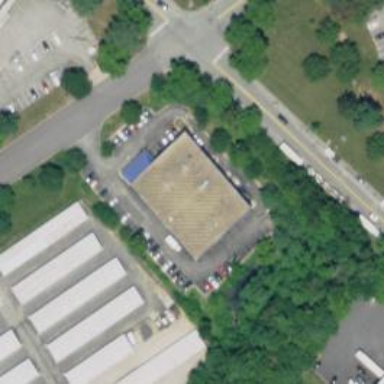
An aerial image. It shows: Building that houses car repair shop.